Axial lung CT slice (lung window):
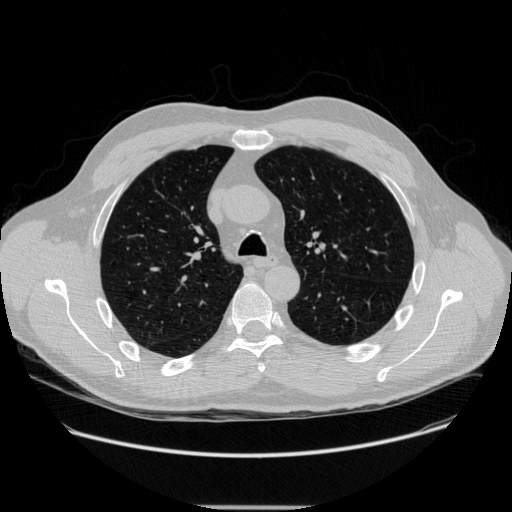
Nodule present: no